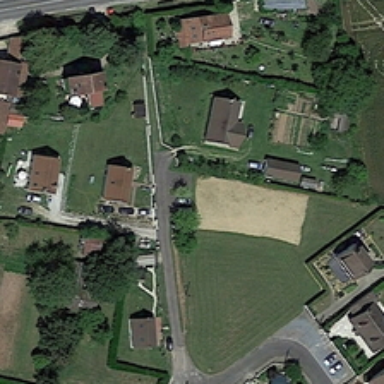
Some buildings and many green trees are in a medium residential area .